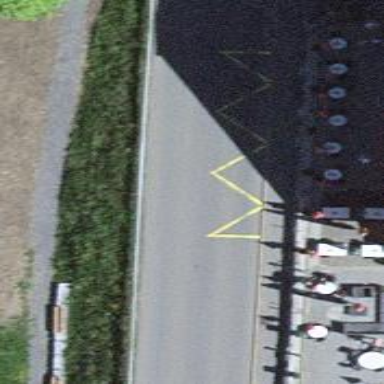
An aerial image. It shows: Bus stop equipped with public transport stop position.